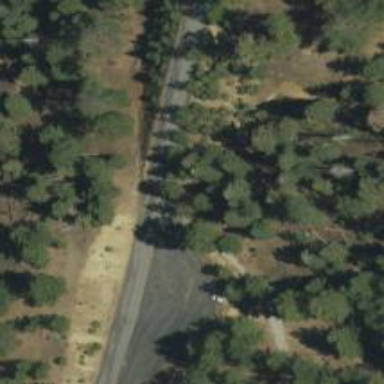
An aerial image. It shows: Asphalt service road.